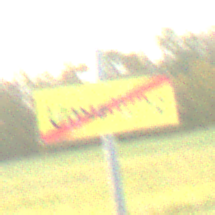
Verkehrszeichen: EndeDerUmleitungsankuendigung
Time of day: SunriseSunset
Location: Outdoor (Nature)
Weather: PartlyCloudy
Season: NotSpecified
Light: Natural